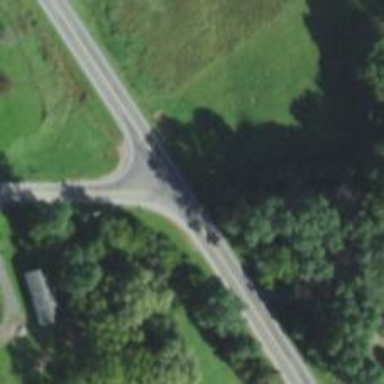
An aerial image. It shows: Tertiary road.